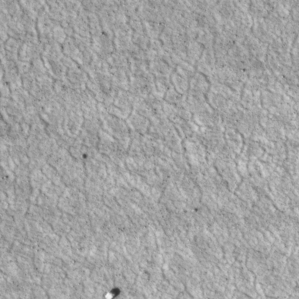
Label: non_frost